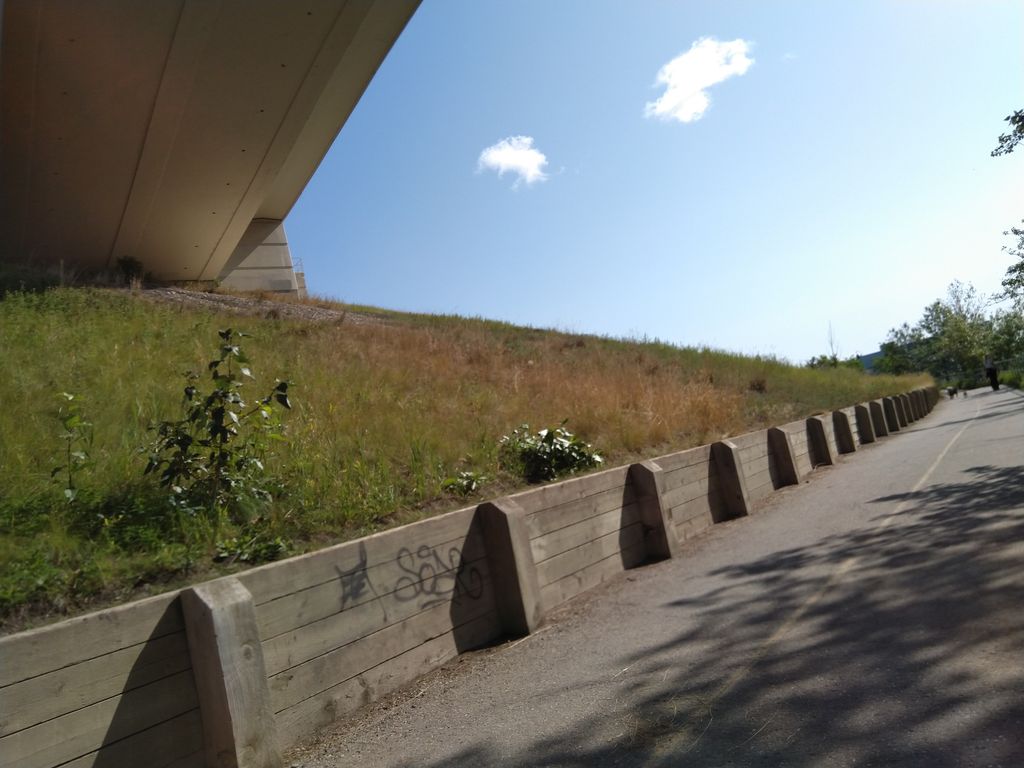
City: calgary